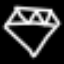
Label: diamond